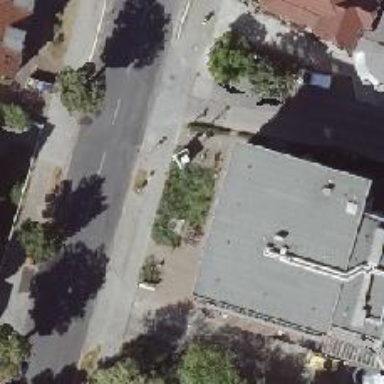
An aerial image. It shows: Taxi stand.